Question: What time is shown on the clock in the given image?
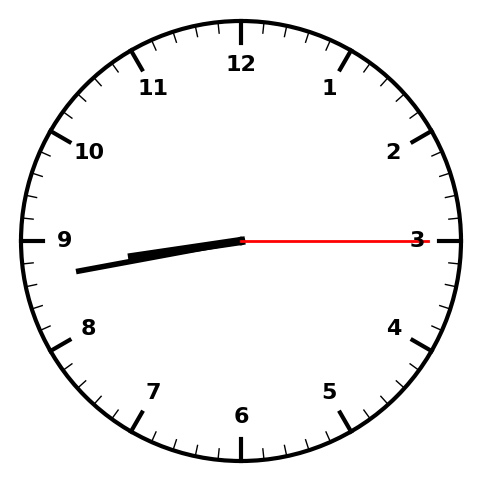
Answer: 08:43:15